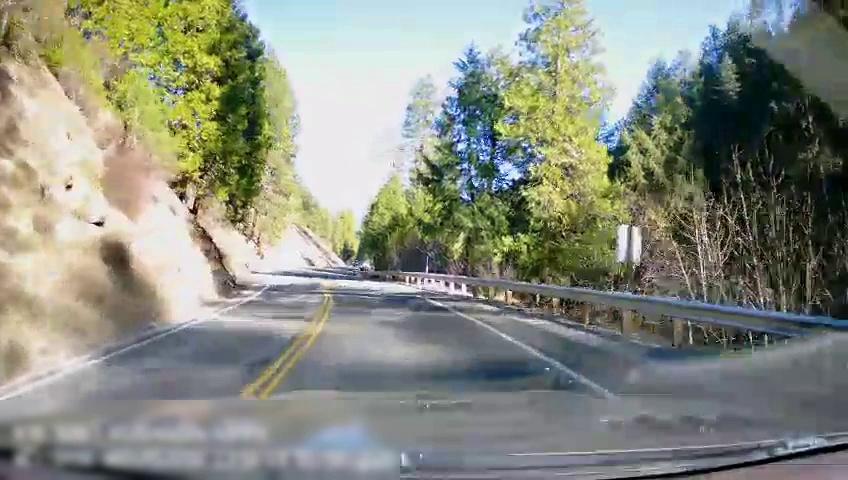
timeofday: Day
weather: Sunny
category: Drivable Space
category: Lanes | Alternate Lane
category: Lanes | Opposite Lane
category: Lanes | Current Lane
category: Lanes | Opposite Lane